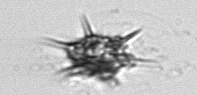
Label: Dictyocha